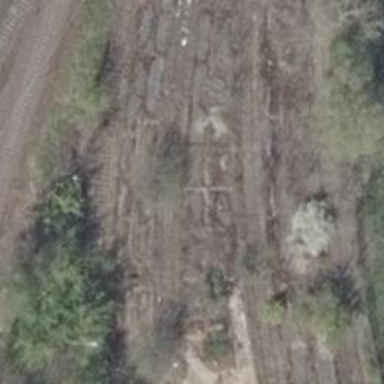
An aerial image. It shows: Disused railway spur.